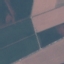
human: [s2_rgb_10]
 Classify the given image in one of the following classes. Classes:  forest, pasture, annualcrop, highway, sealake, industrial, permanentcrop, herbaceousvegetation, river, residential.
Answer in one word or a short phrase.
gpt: AnnualCrop